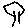
Label: tree